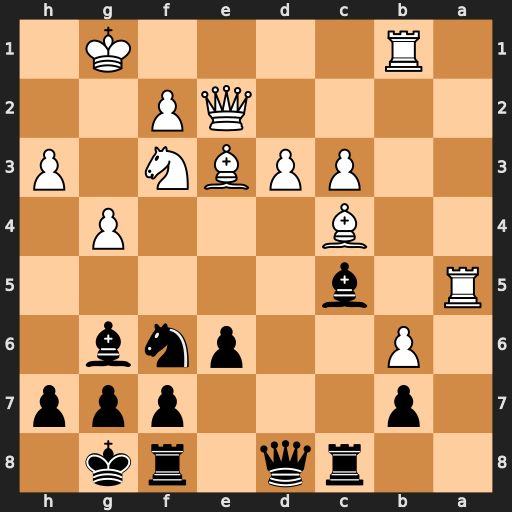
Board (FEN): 2rq1rk1/1p3ppp/1P2pnb1/R1b5/2B3P1/2PPBN1P/4QP2/1R4K1
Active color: b
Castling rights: -
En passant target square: -
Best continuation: Bxe3 Qxe3 Rxc4 dxc4 Bxb1